Interaction volume radius: 5 \u00c5
Interaction volume height: 10 \u00c5
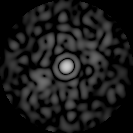
Disorder parameter: 0.844